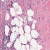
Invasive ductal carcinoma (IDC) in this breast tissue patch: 1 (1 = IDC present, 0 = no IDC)